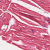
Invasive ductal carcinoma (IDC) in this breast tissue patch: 0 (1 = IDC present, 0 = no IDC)